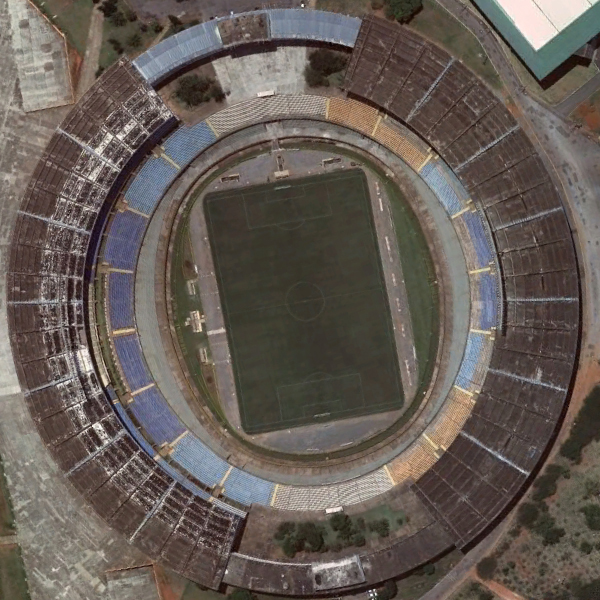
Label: Stadium